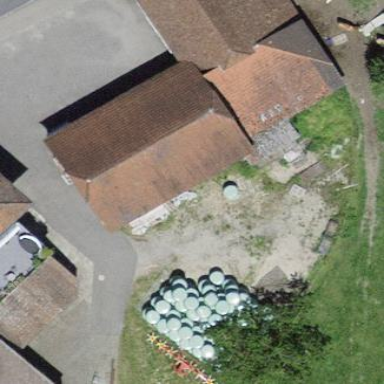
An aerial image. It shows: Barn.